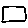
Label: square